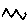
Label: zigzag